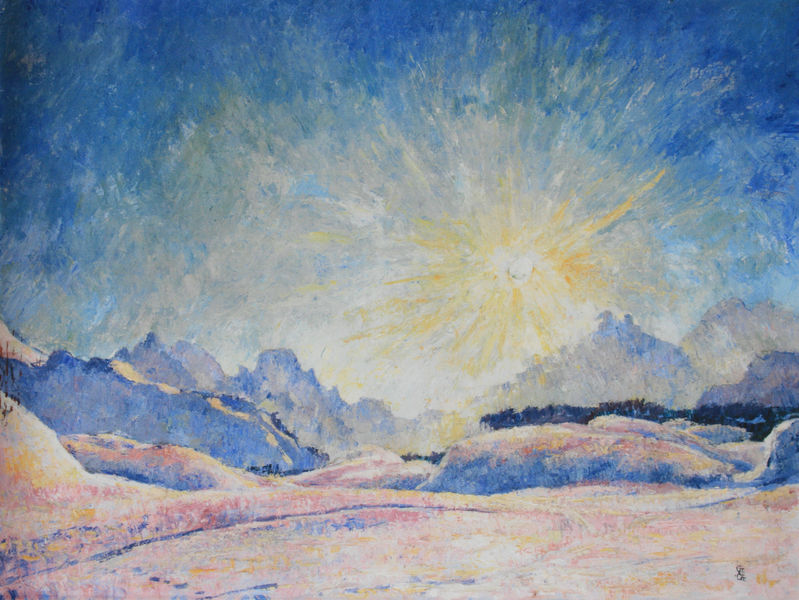
Titel: Wintersonne bei Maloja
Künstler: Giovanni Giacometti
Standort: Winterthur
Institution: Stiftung für Kunst, Kultur und Geschichte
Schlagwörter: baum, berg, blau, felsen, gemälde, himmel, weiß, bäume, cezanne, gelb, impressionismus, landschaft, hell, licht, eis, rot, schnee, weg, wiese, expressionismus, malerei, steine, ebene, ferne, hügel, natur, sonnenaufgang, sonne, rosa, wald, aussicht, klar, moderne, spuren, berge, gebirge, gletscher, monochrom, winter, wolkenlos, hügellandschaft, van gogh, spitz, impressionistisch, blumenwiese, punkte, expressionistisch, heiss, strahlen, munch, zacken, schein, sonnenschein, sonnenstrahlen, grell, gefühl, impressionis, 19, 19 jarhhundert, estrlandschaft, gelb+, waldorf, schneeblind, trocken